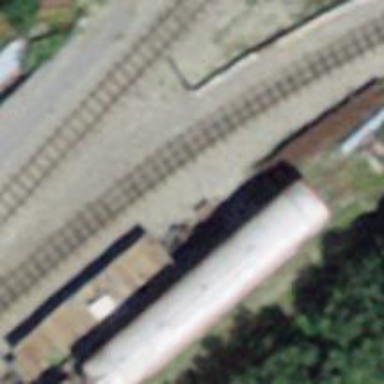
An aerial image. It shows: Railway buffer stop.